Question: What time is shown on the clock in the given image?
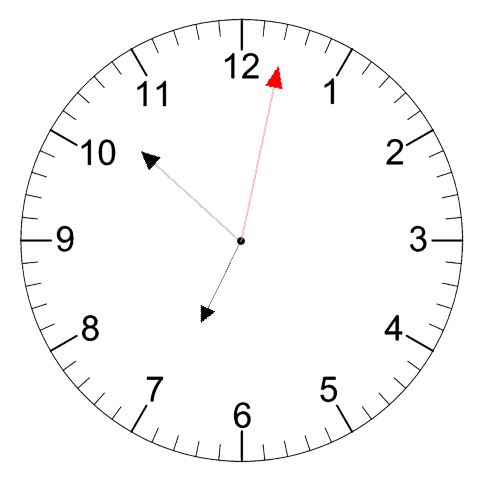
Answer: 06:52:02